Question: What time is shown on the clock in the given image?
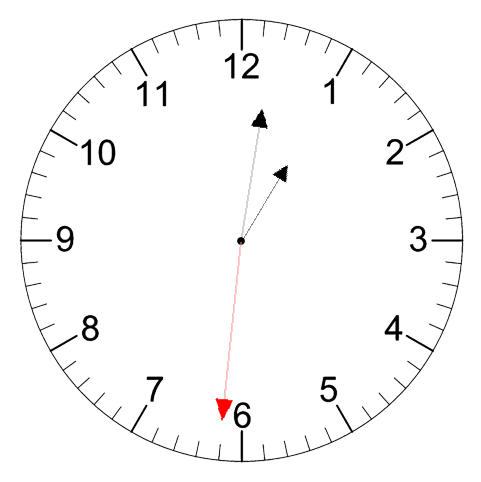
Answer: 01:01:31